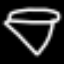
Label: diamond